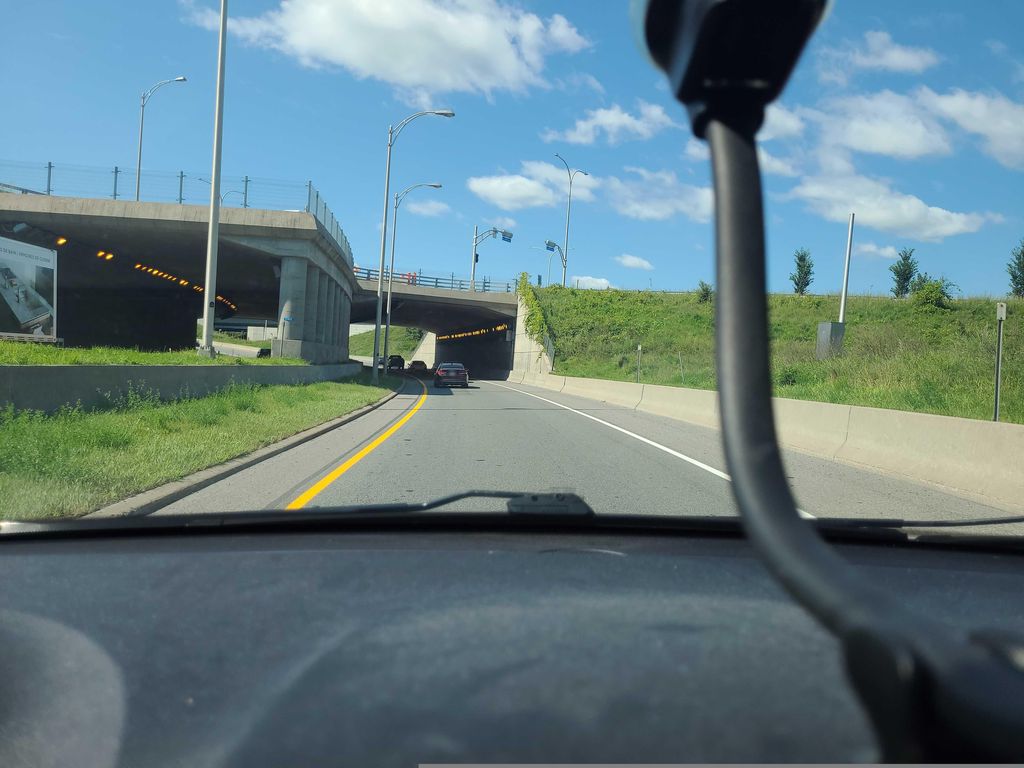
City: montreal